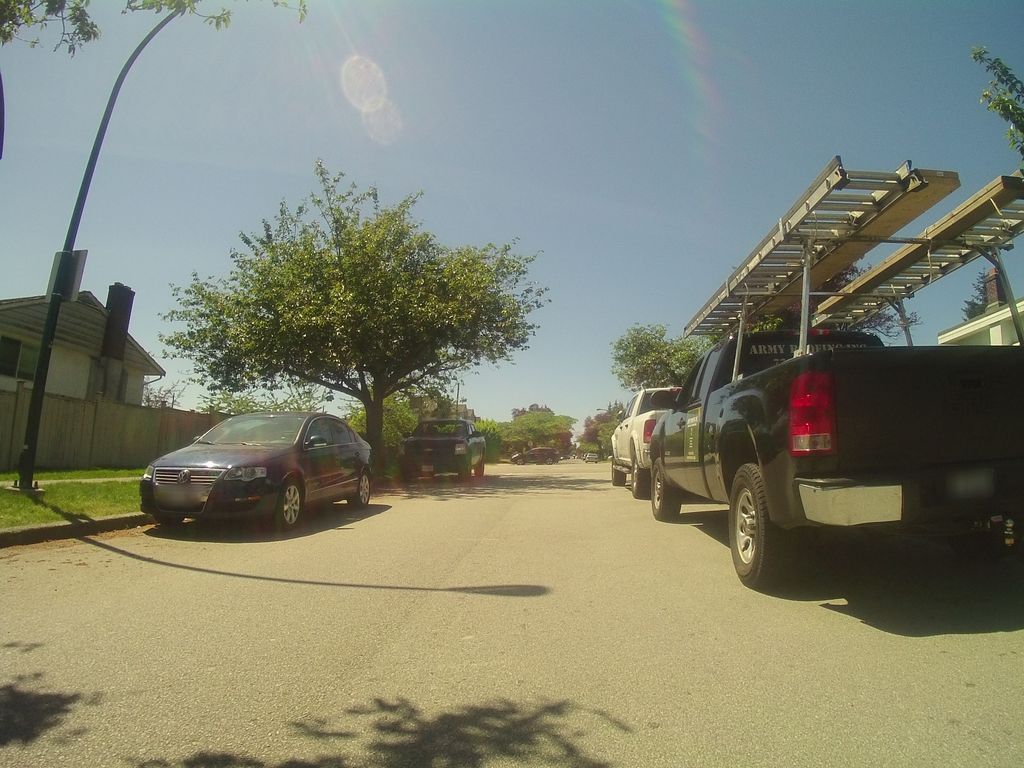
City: vancouver